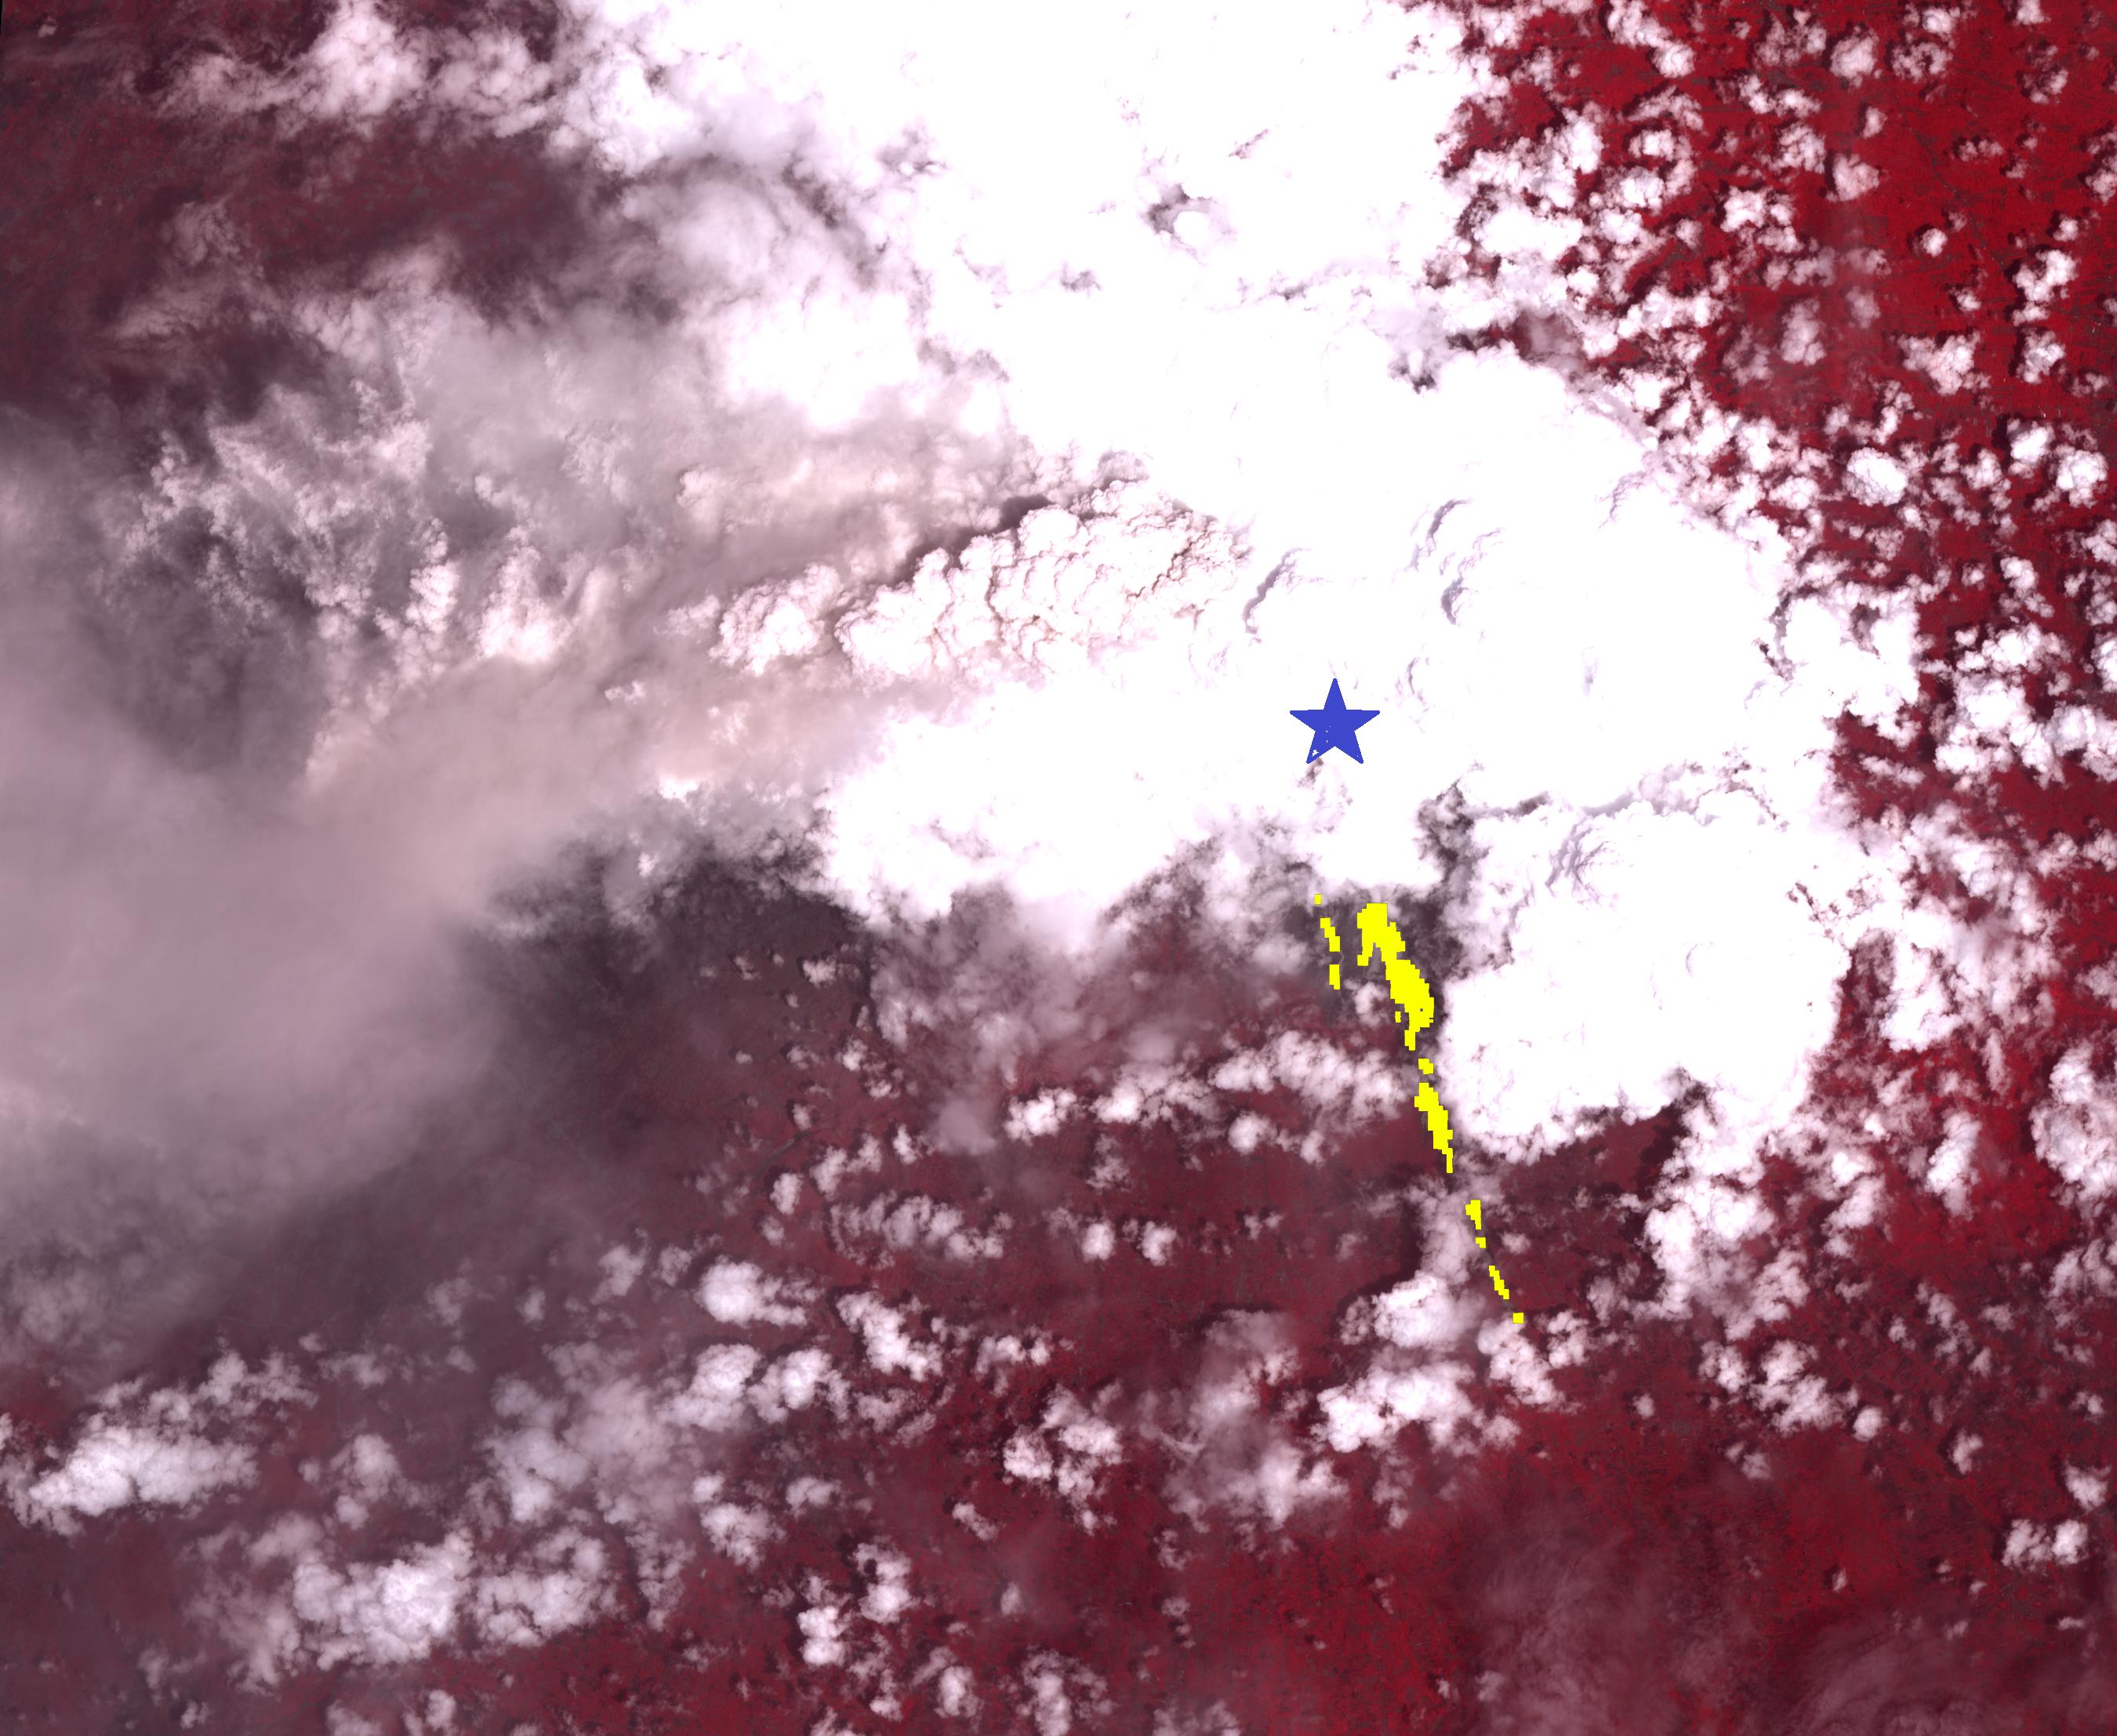
Merapi Volcano Continues its Destructive Eruption Earth, Terra